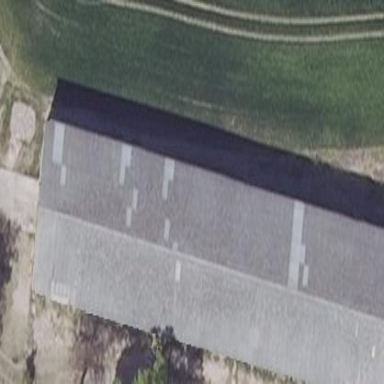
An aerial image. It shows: Gabled grey farm auxiliary building with roof oriented along its structure.